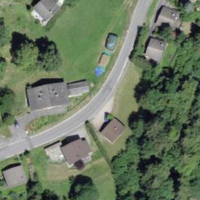
EUNIS habitat code: 44
Species observed at this site:
Parus major